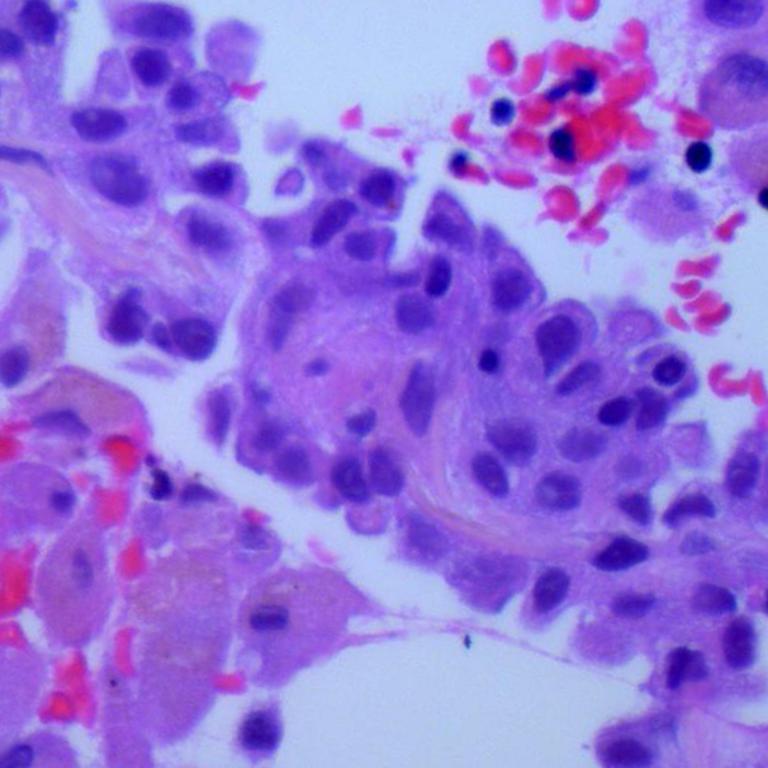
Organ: lung
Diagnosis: adenocarcinomas